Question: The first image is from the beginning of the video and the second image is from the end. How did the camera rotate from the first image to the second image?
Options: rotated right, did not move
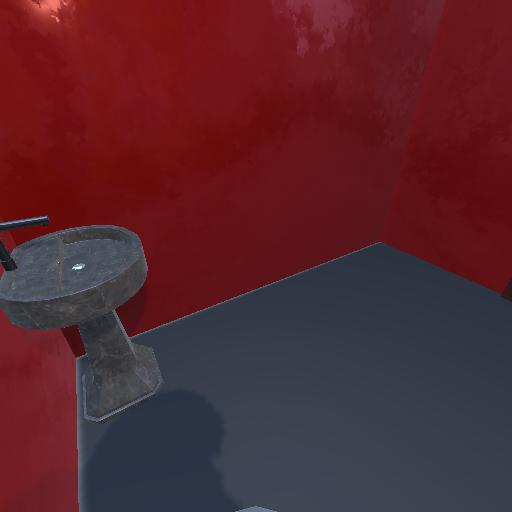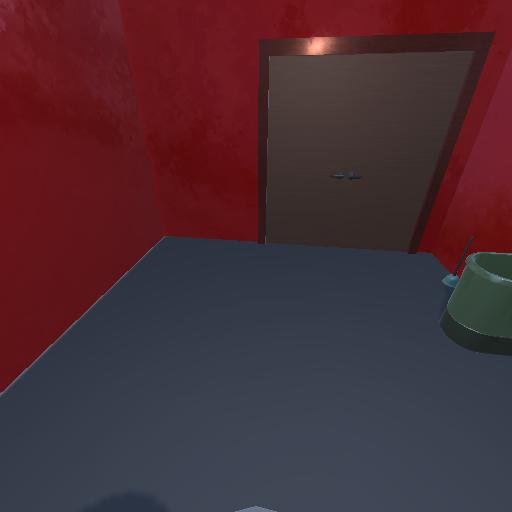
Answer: rotated right